Question: I have the following fragment with a dialog. If you see, the dialog is bigger than the table ('sap.ui.table.Table'), I need to delete the white, or non-data, spaces:

Code used to generate the above dialog:
'''
<core:FragmentDefinition xmlns="sap.m"
xmlns:t="sap.ui.table"
xmlns:core="sap.ui.core"
xmlns:tnt="sap.tnt">
<Dialog title="{main>/textPool/K490}"
contentWidth="auto"
contentHeight="auto">
<content>
<t:Table id="oInvoiceDetailTable"
selectionMode="None"
visibleRowCountMode="Auto"
rowHeight="50"
columnHeaderHeight="Auto"
rows="{ path: 'invoiceDetail>/items' }"
columns="{
path: 'invoiceDetail>/catalog',
sorter: 'COL_POS',
filters: [{
path: 'TECH',
operator: 'NE',
value1: 'X'
}],
factory: '.invoice.tableInvoiceDetail'
}"/>
</content>
<endButton>
<Button text="{main>/textPool/K066}"
type="Reject"
tooltip="{main>/textPool/K066}" />
</endButton>
</Dialog>
</core:FragmentDefinition>
'''
I tried with:
'''
contentWidth="auto"
contentHeight="auto"
'''
but it doesn't work, please any suggestion how to solve this? I don't want to set a '%' to the content because sometimes there are more or less columns...
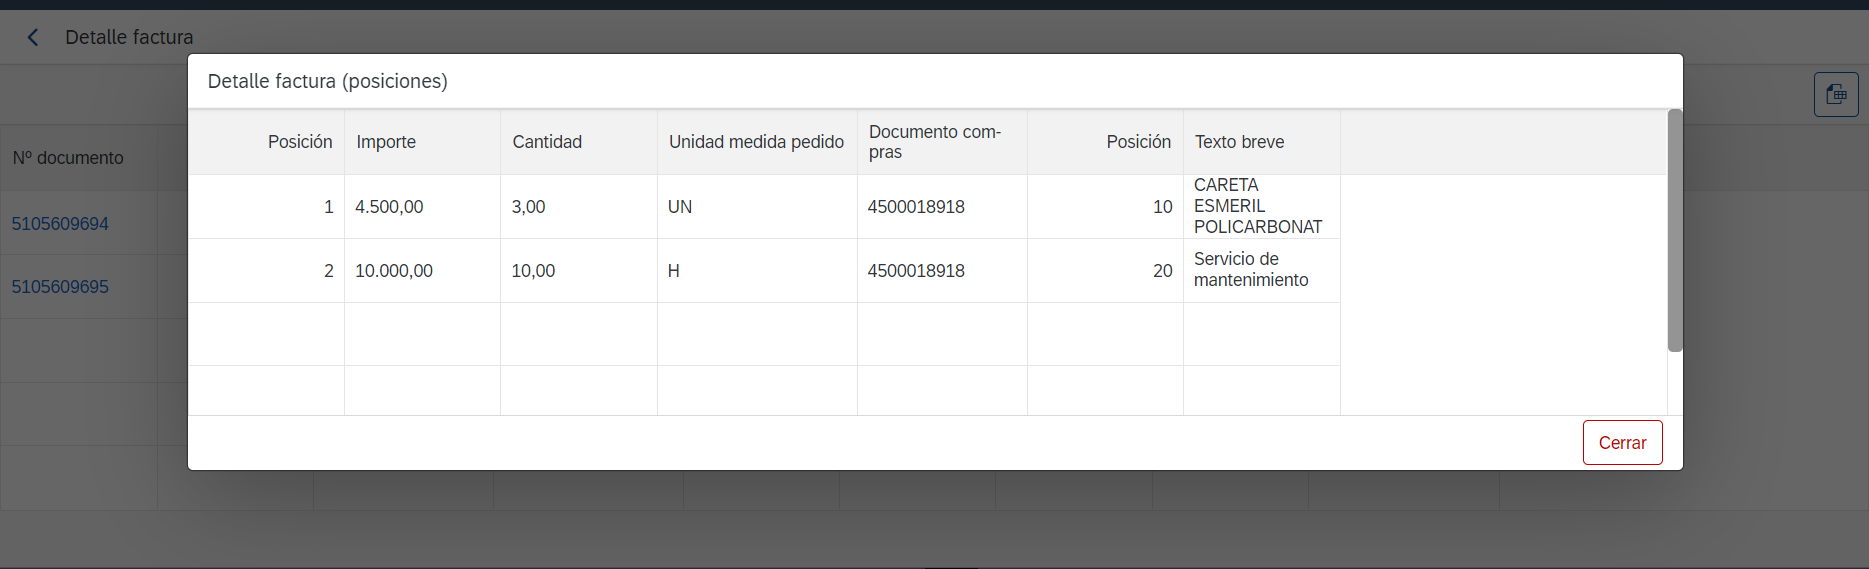
Answer: You don't really need to give any width/height options to your Grid Table or Dialog as the sap.m.Dialog is responsive and the Grid Table's columns should grow/shrink to fit the parent container's size.
Giving a dialog 100% width and height will essentially "maximize" it to your screen.
Check this fiddle, the Grid Table has 2 Columns that adjust to the Dialog's width and the Dialog is set to 50% width.
<URL>
'''
var oTable = new sap.ui.table.Table({
title: "Table binding",
showNoData: true,
visibleRowCount: 5
});
oTable.addColumn(new sap.ui.table.Column({
label: new sap.ui.commons.Label({
text: "First Name"
}),
template: new sap.ui.commons.TextView({
text: "{model1>fname}"
})
}));
oTable.addColumn(new sap.ui.table.Column({
label: new sap.ui.commons.Label({
text: "Last Name"
}),
template: new sap.ui.commons.TextView({
text: "{model1>lname}"
})
}));
var oDialg = new sap.m.Dialog({
title: 'Responsive Dialog',
content: oTable,
contentWidth: "50%",
})
'''
Set the Dialog to 100% width in the fiddle and see what happens.
Although, your best option would be to use sap.m.table which is the recommended table for responsiveness as you mentioned the columns might increase/decrease.